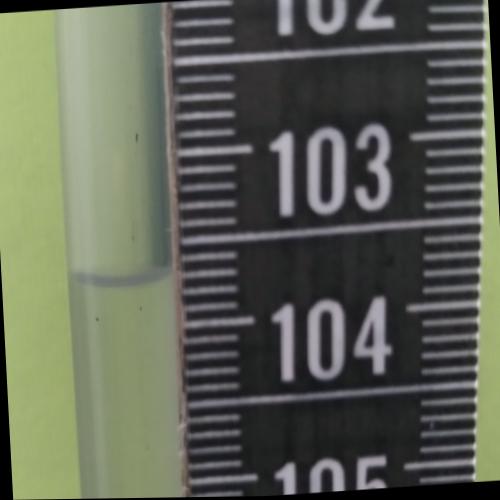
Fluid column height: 103.7 cm